Question:
In order to rotate/translate object (rotation only about z-axis and translation only in xy plane) not just w.r.t to global center (device center) but also w.r.t other arbitrary points, I created an algorithm, which is correct (because all senior coders I have discussed with consider it correct), it is taking a lot of time to remove an in the implementation (algorithm was created on August 4 and was implemented on the same day, since then the code has been revised 15 times).
Here is the implementation <URL>
The lines of code that are producing undesired translation are inside:
'private static void updateModel(int upDown, float xAngle, float yAngle, float zAngle) {'
and are listed below:
1. Matrix.multiplyMV(GLES20Renderer._uBodyCentreMatrix, 0, GLES20Renderer._ModelMatrixBody, 0, GLES20Renderer._uBodyCentre, 0);
2. objX = GLES20Renderer._uBodyCentreMatrix[0];
3. objY = GLES20Renderer._uBodyCentreMatrix[1];
1. objY = _uBodyCentreMatrix[1] - _uBodyCentre[1];
2. zAngle = 0;
3. ds = 0;
The value '-0.545867f' is added to the Y coordinate on every call to 'onDrawFrame()', because of these fields of the Renderer class:
'private static final float[] _uBodyCentre = new float[]{-0.019683f, -0.545867f, -0.000409f, 1.0f};'
'protected static float[] _uBodyCentreMatrix = new float[4];'
in <URL>
Please do not ask me to perform/practice simpler examples, because I have prepared the Renderer class for rotation/translation about global z-axis, and this new task that I am into, uses the same class with slight modification in 'updateModel()'
(Please note that the desired rotation is only about z-axis and translation only in xy plane)
[API 10->15]
, while turret(nozzle) has undesired forward translation, the body has undesired backward translation
Apk for translation/rotation about device center (which is easy to make in opengles 2.0):
<URL>
Apk for translation/rotation about arbitrary points (which has undesired translation along +Y):
<URL>
Apk for translation/rotation about arbitrary points in which updateModel() is called 4 times only:
<URL>
and required code (which should be sufficient) is here: <URL>
Parts of object (nozzle/turret,body) are currently rotating about their own centres not the centre of object (which is _playerCentre), I will modify that later.
I have tried to demonstrate logic <URL>
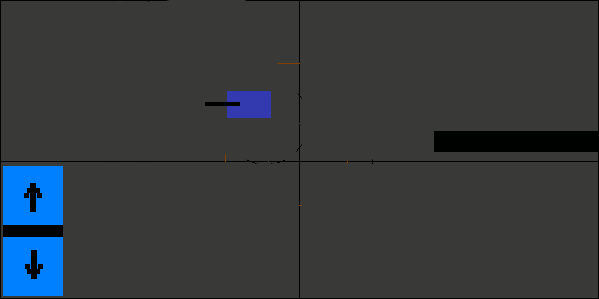
Answer: [SOLVED]
java floating point errors were the only cause
M = T * I * T[inv]
did not result into an identity matrix,
so instead of using Matrix.MultiplyMM
I type all the multiplications between the matrices